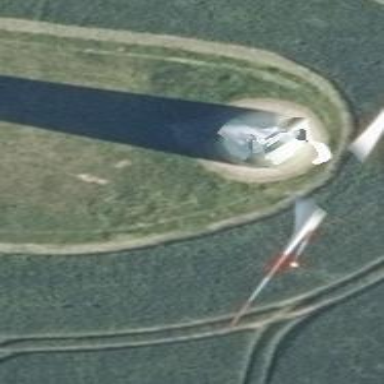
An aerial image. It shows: Wind generator with horizontal axis. The generator is wind turbine.